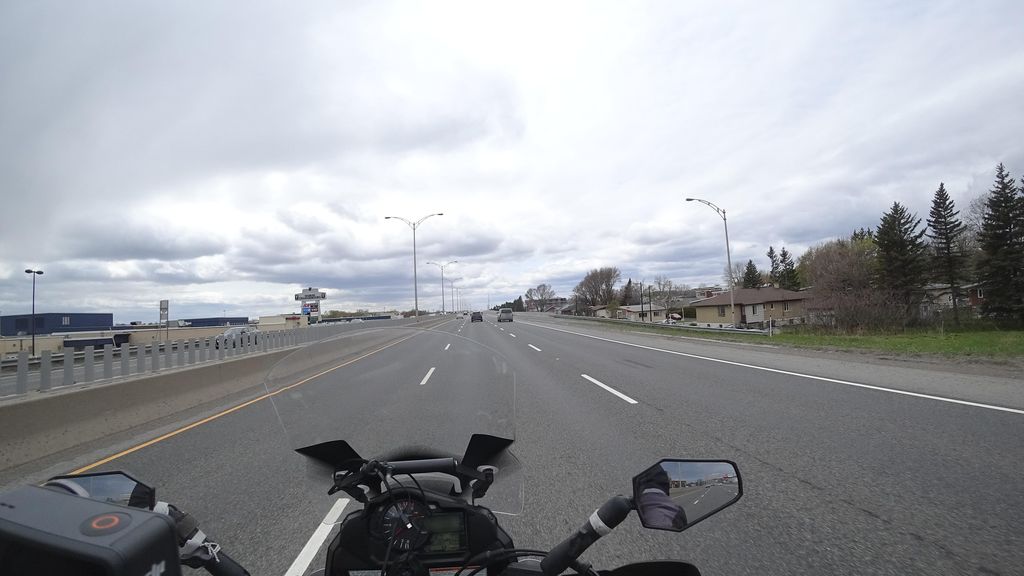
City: quebec_city